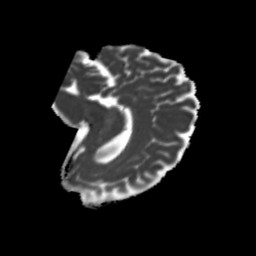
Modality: MD
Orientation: sagittal
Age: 36
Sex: female
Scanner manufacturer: siemens
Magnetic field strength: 3 T
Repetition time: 5.25 s
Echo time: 0.08 s